Platform: macOS
Application: Arc Browser
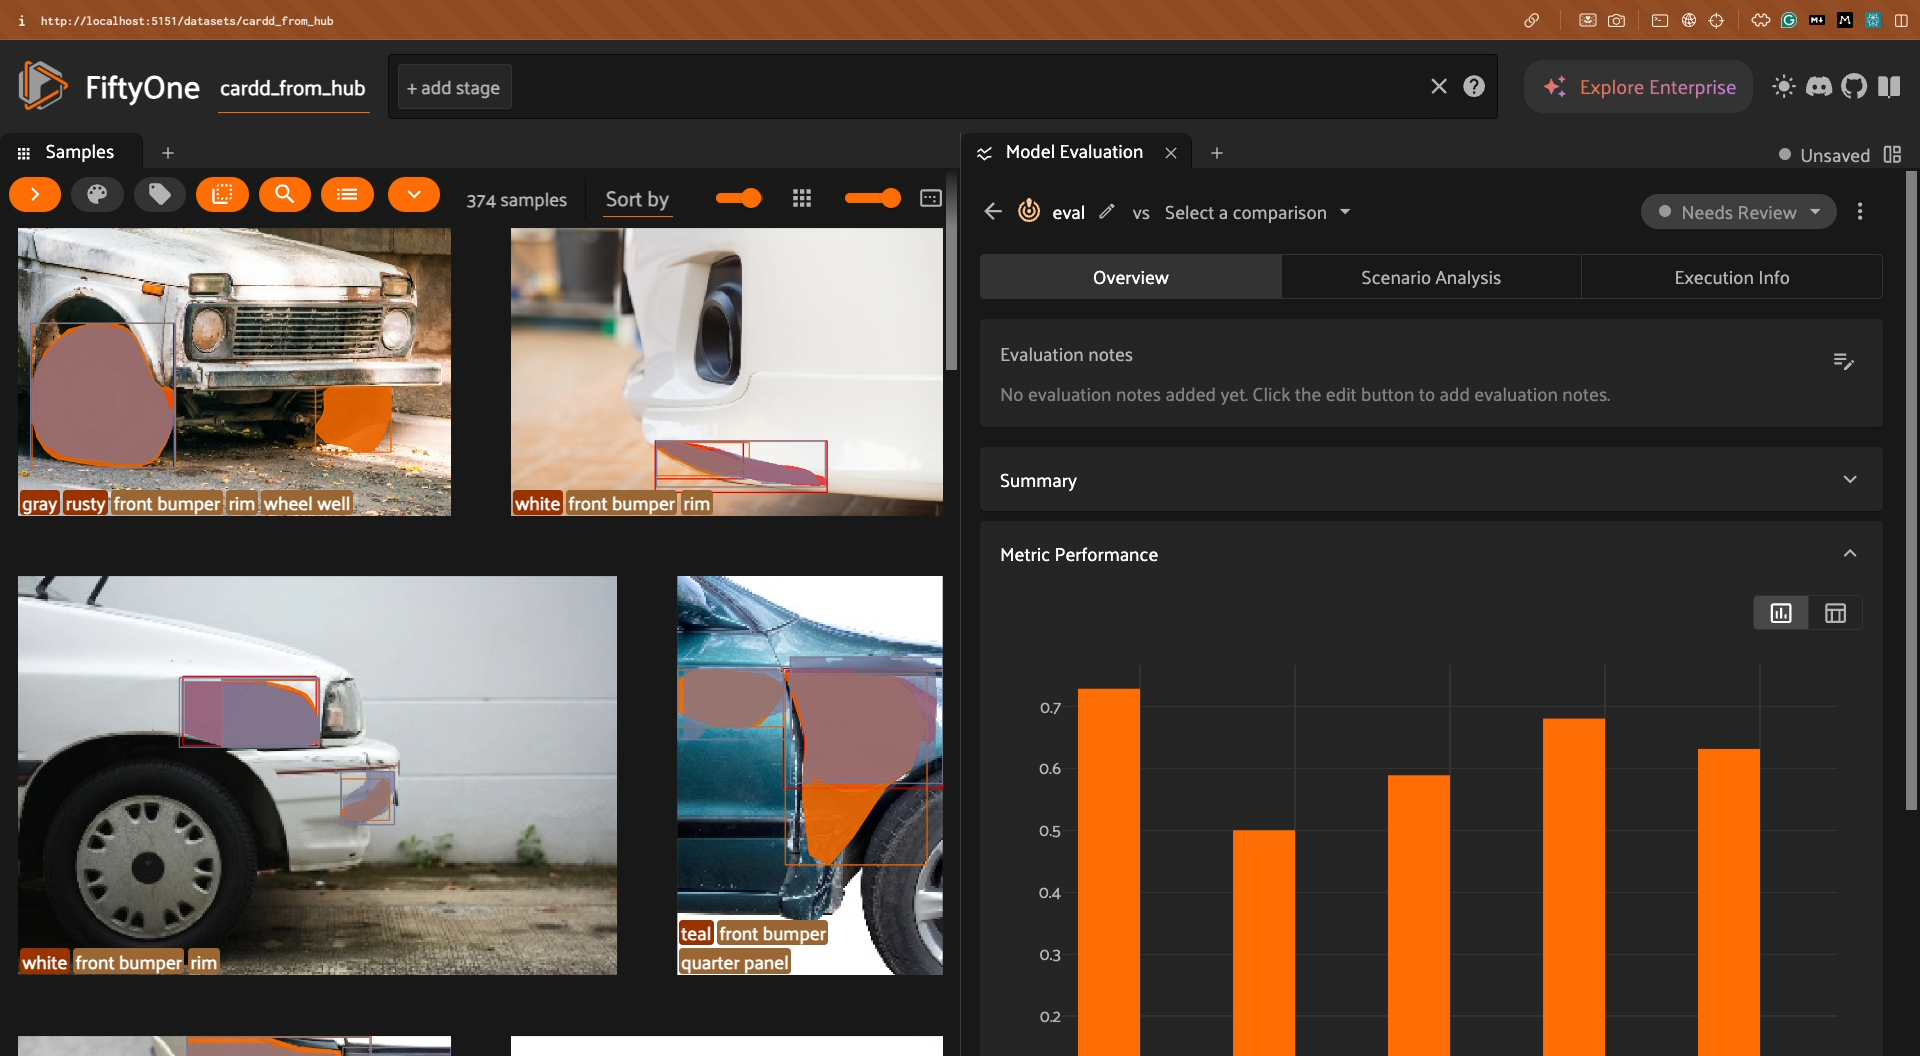
task_description: Open review status menu
action_type: click
element_info: Menu Item
steps_since_start: 1